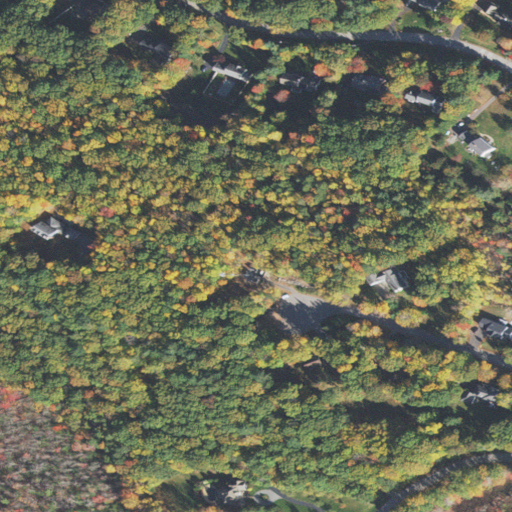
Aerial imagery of mountain in New Hampshire named Long Hill containing deciduous forest, open development, mixed forest, low intensity development, woody wetlands, pasture, and medium intensity development